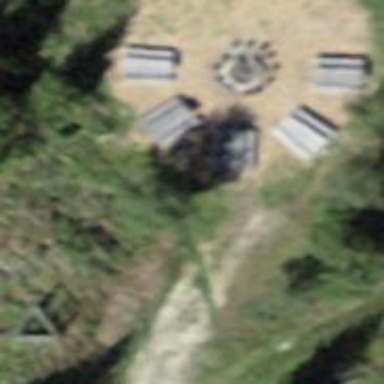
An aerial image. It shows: Picnic table located in leisure land area.